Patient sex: M
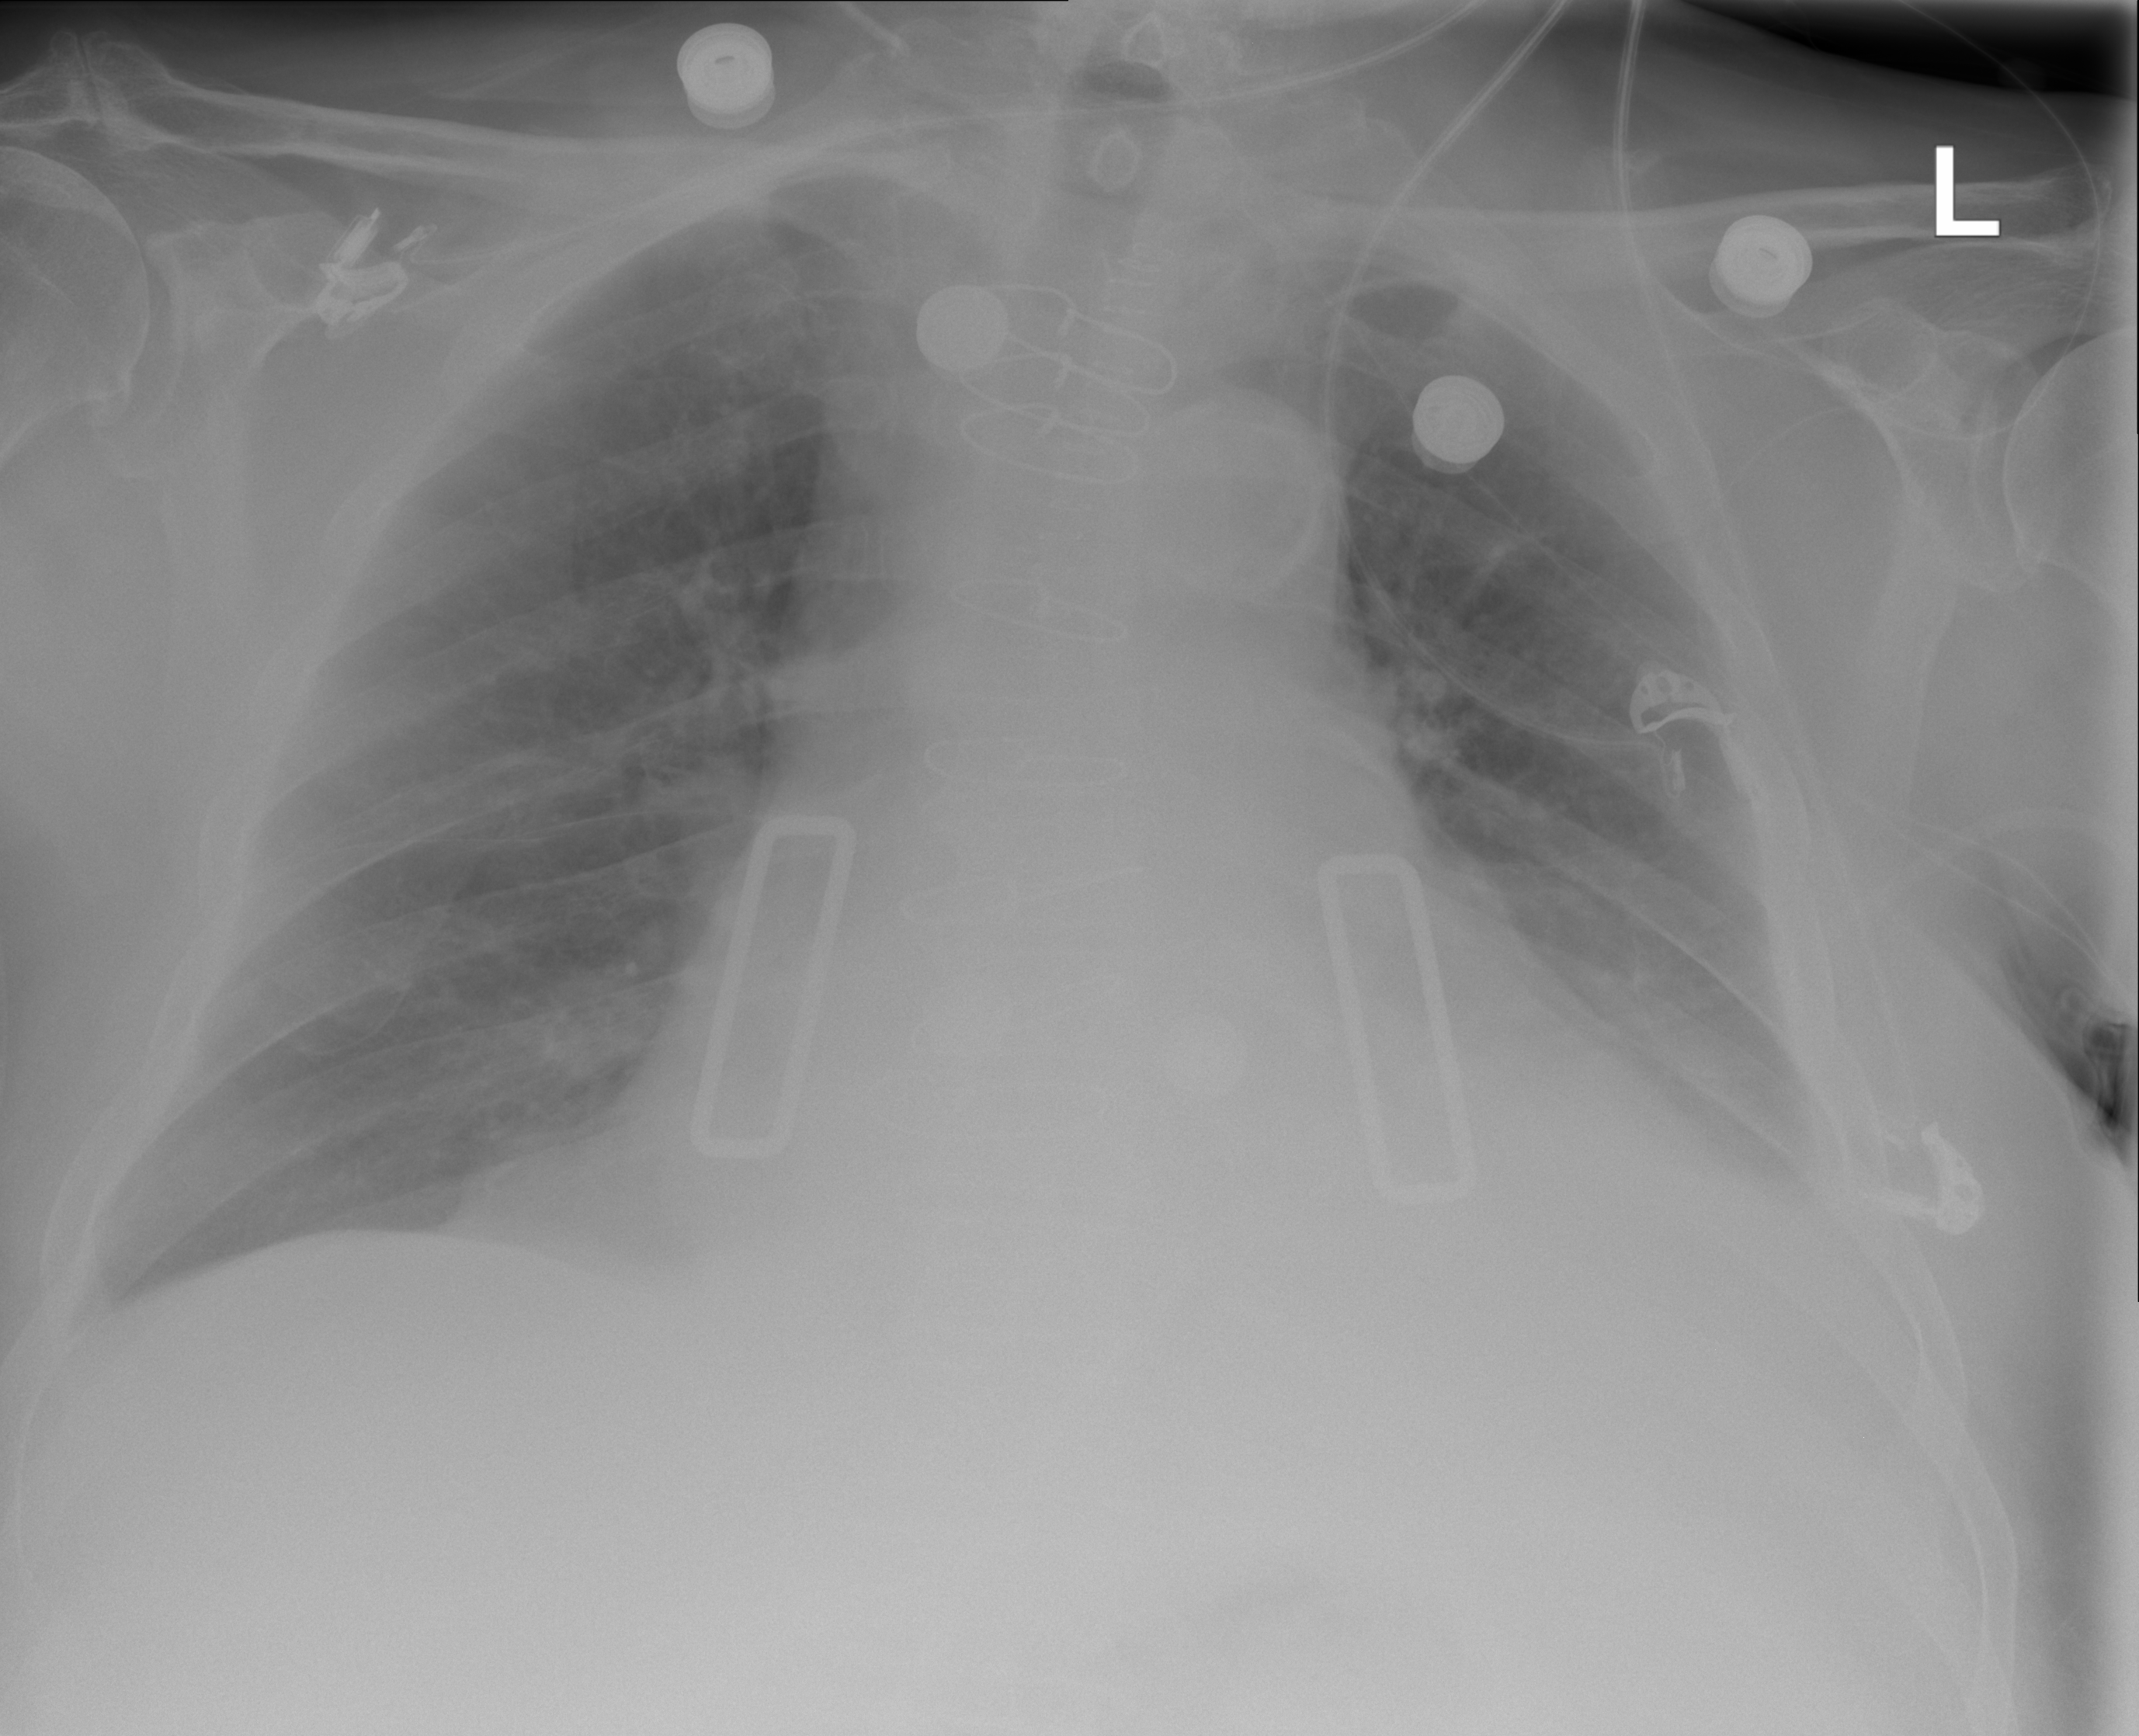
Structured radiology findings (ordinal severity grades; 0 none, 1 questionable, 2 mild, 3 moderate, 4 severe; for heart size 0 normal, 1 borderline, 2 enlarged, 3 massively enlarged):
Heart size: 0
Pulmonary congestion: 0
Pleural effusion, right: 0
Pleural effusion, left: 2
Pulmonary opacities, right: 0
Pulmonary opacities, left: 0
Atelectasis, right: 0
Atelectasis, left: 2